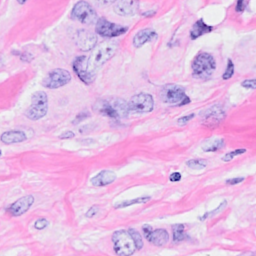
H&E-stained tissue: Breast